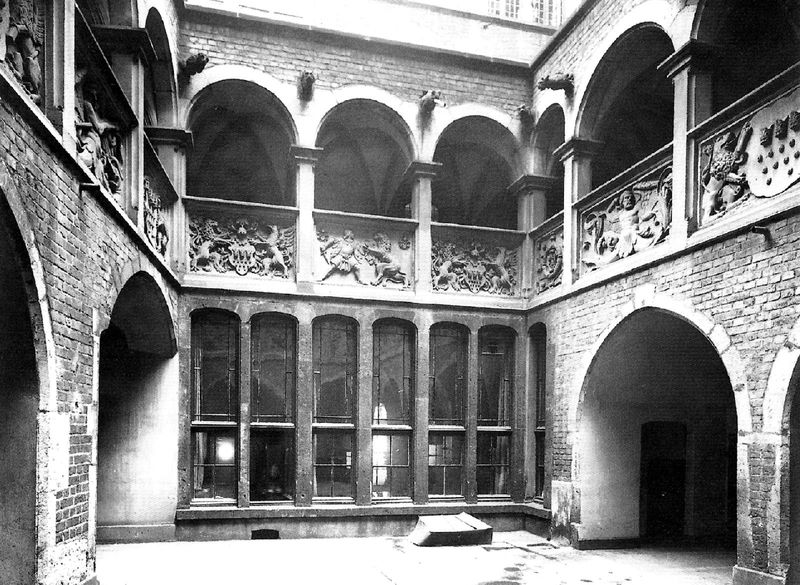
Titel: Köln, Rathaus, Löwenhof
Standort: Köln (EU - D - NRW)
Schlagwörter: kampf, schatten, fenster, glas, licht, pfeiler, säulen, gebäude, haus, schloss, tiere, architektur, stein, brüstung, renaissance, balkon, relief, bogen, fassade, mauer, ziegel, hof, empore, rundbogen, ornamente, balkone, foto, fotografie, photographie, bögen, wände, außen, innenhof, umgang, gewölbe, mauerwerk, arkaden, photo, fries, wappen, klinker, mauern, geschosse, ballustrade, löwe, laubengang, pegasus, wasserspeier, gallerie, atrium, bogengang, köln, kjn